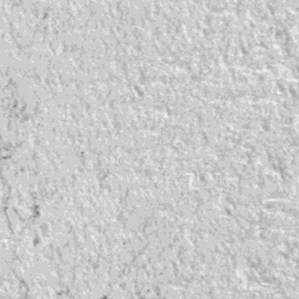
Label: frost